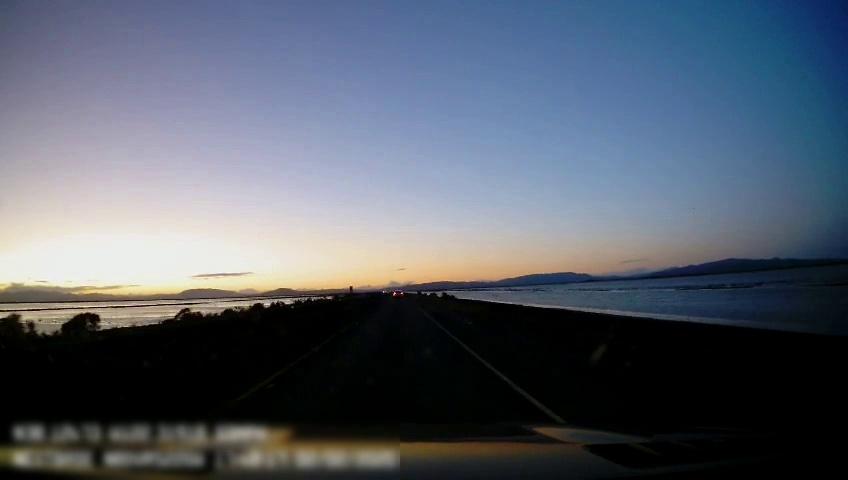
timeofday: Dusk/Dawn/Twilight
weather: Sunny
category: Drivable Space
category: Vehicles | Car
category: Lanes | Current Lane
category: Lanes | Current Lane